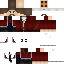
A male human skin with medium skin, wearing brown long hair dressed in a red robe top and red pants, featuring a closed mouth.